Field crop: tomato
Growth stage: 1
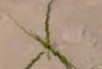
Species: cyperus